Question: I'm using LESS. I designed my '<li>'s, with every proceedings, taking a different id with a PHP loop. And in CSS I've written a code like:
'''
li.page-2{
margin-left: 15px;
}
li.page-3{
margin-left: 25px;
}
li.page-4{
margin-left: 22px;
}
li.page-5{
margin-left: 18px;
}
...
'''
I've two questions regarding this, so, first of all, I want to share my intention:

I want to design a circular menu like this.
How can I minimize the CSS coding dynamically, as I'm actually first, increasing the value, and after some places, decreasing the value of 'margin-left'.
Is there any other way I can do such circular dynamic menu?
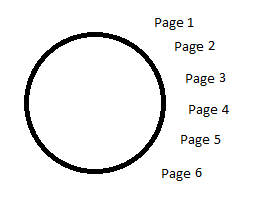
Answer: You can anyways minify this using LESS or SASS, as far as traditional CSS goes, than use CSS Positioning techniques to achieve so..
<URL>
Explanation : Here, am using 'position: relative;' container, further nesting 'absolute' 'span' elements which I later position using 'top' and 'left' properties.
---
If you are creating dynamic menus, than you need to nudge the nth elements using as and when the menu items increase.
'''
<div>
<span>Page 1</span>
<span>Page 2</span>
<span>Page 3</span>
<span>Page 4</span>
<span>Page 5</span>
</div>
'''
'''
div {
height: 150px;
width: 150px;
margin: 100px;
border: 2px solid #000;
border-radius: 50%;
position: relative;
}
div span {
font-family: Arial;
font-size: 12px;
position: absolute;
width: 100px;
}
div span:nth-of-type(1) {
left: 135px;
}
div span:nth-of-type(2) {
left: 155px;
top: 30px;
}
div span:nth-of-type(3) {
left: 160px;
top: 60px;
}
div span:nth-of-type(4) {
left: 155px;
top: 90px;
}
div span:nth-of-type(5) {
left: 145px;
top: 120px;
}
'''